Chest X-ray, PA view. Patient: 46 years old, sex M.
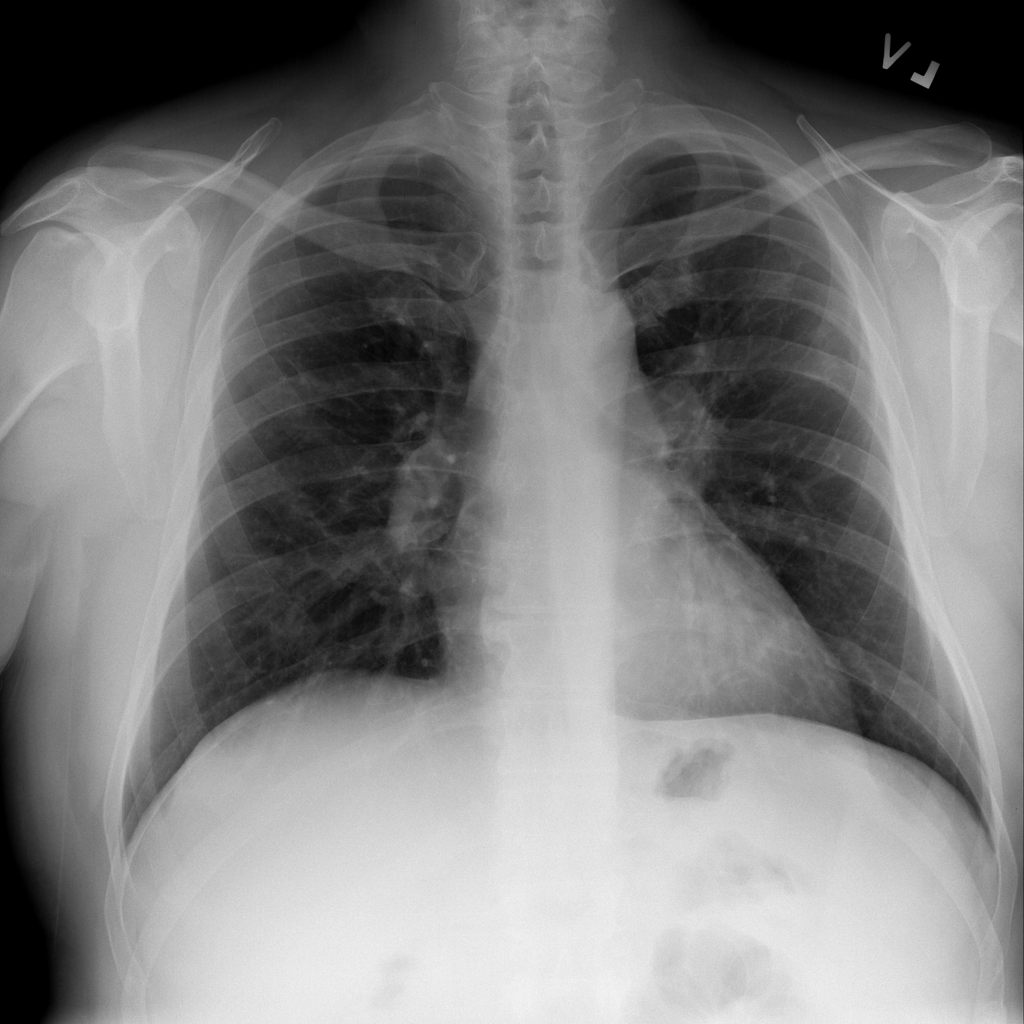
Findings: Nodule